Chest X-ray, AP view. Patient: 55 years old, sex F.
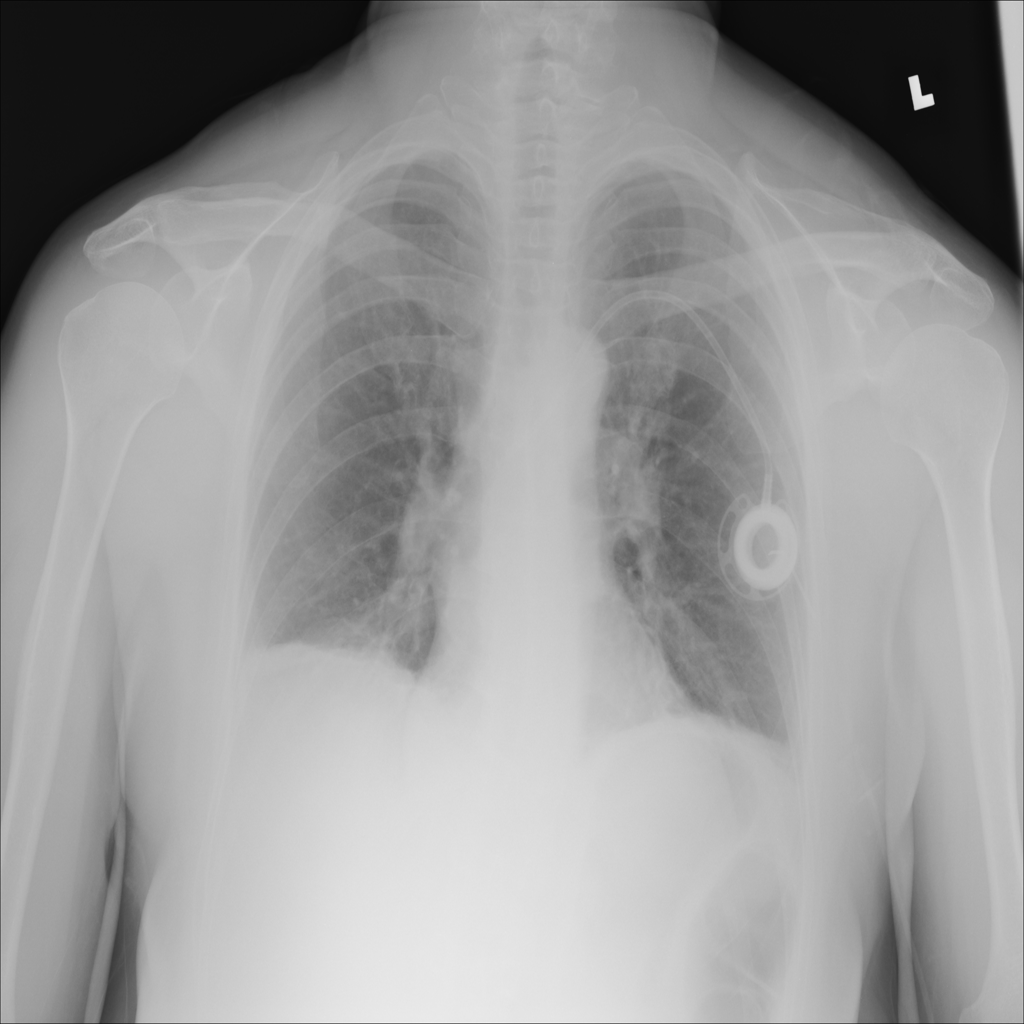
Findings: Atelectasis